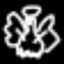
Label: angel